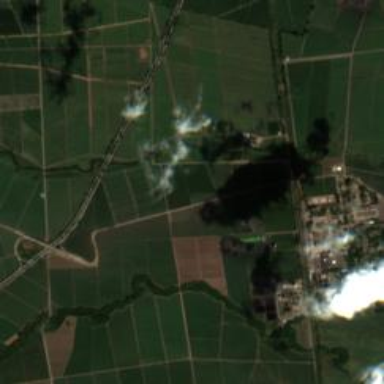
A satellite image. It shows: Farmland used for producing sugar cane.